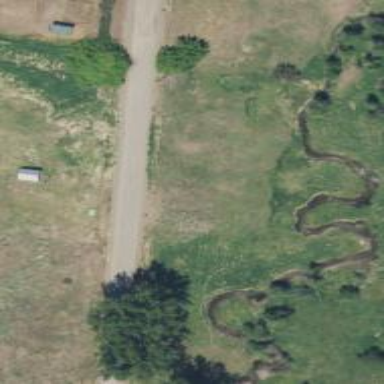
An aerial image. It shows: Culvert tunnel.